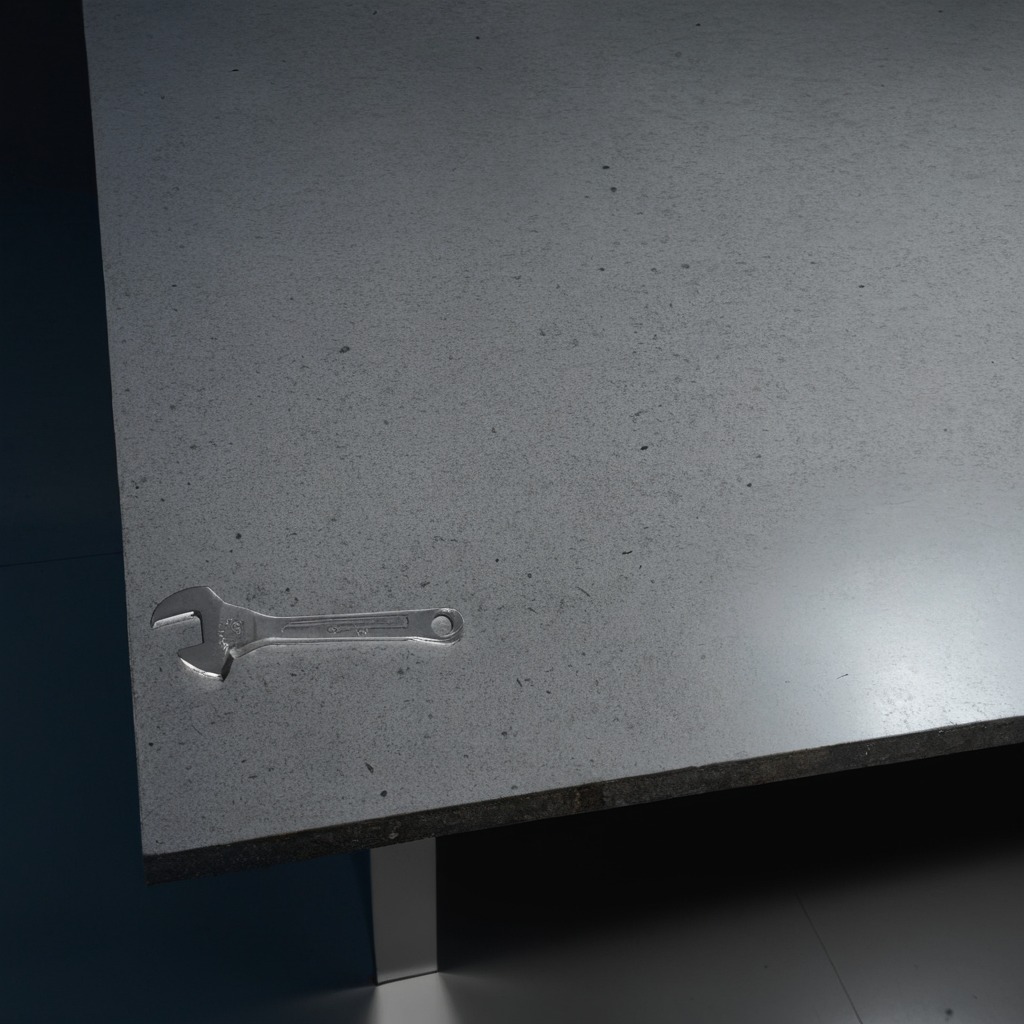
An wrench is lying on a clean granite table inside a workshop at night dim ambient light soft shadows worn but